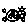
Label: moon